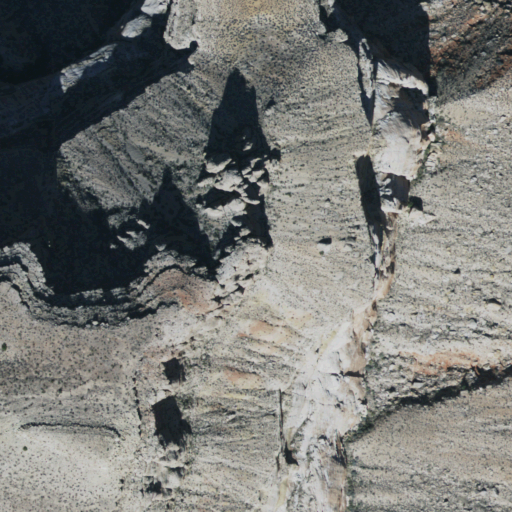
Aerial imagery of cliff(s) in Arizona named Panya Point containing shrub and barren land